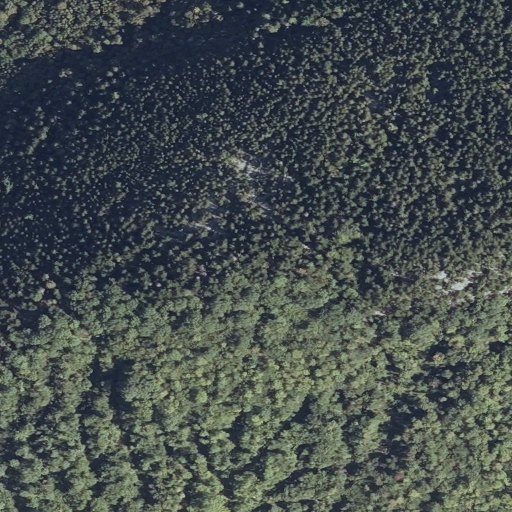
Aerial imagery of mountain in Maine named Peaked Mountain containing evergreen forest, deciduous forest, and mixed forest